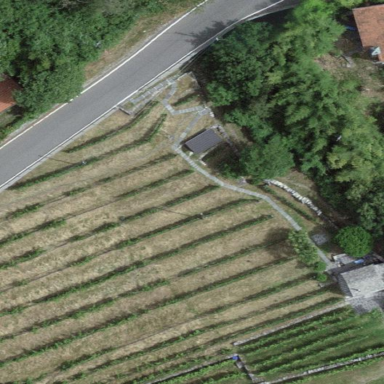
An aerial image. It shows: Vineyard growing grapes.